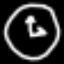
Label: clock